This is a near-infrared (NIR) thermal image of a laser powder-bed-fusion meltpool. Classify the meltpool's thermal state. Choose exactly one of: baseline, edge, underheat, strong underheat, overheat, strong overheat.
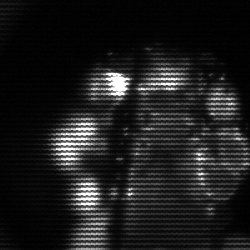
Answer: baseline